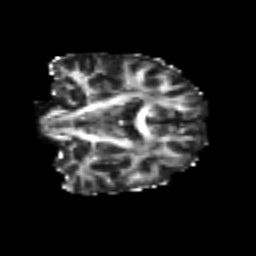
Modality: FA
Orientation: coronal
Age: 63
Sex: female
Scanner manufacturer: siemens
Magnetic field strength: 3 T
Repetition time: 4.987 s
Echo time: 0.0792 s